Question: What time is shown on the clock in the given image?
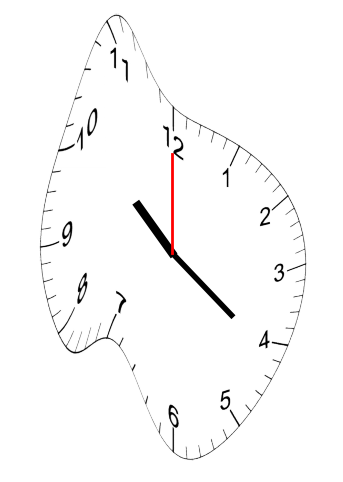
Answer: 10:21:00